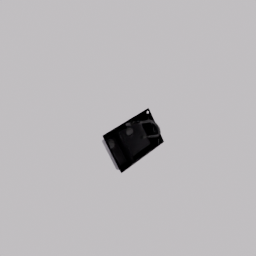
Label: appliances